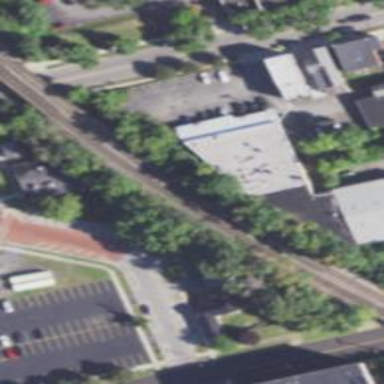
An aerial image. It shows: Railway line on embankment.